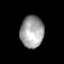
Tissue: lung
Cell type: Fibroblasts
Senescence score: 0.5951
Nuclear area (px): 733
Mean DAPI intensity: 161.966